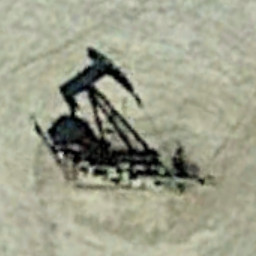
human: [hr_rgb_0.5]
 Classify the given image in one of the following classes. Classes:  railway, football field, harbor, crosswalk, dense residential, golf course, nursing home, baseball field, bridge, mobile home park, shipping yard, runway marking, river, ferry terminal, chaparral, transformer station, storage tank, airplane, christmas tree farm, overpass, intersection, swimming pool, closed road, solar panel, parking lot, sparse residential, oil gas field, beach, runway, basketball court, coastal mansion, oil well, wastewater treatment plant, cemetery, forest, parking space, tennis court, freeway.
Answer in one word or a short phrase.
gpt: oil well